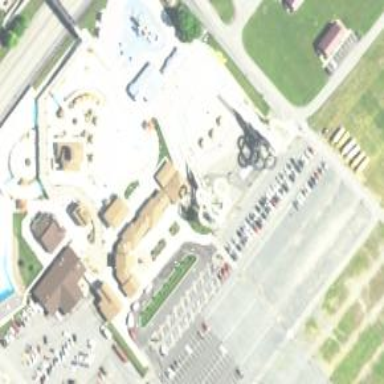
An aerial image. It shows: Water slide attraction.